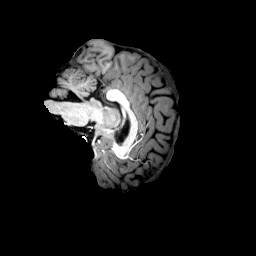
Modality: T1w
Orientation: sagittal
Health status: ill
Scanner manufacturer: siemens
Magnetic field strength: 3 T
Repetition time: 2 s
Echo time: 0.00303 s